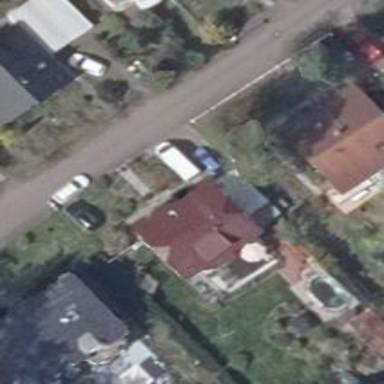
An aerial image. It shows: Simple and straightforward house.